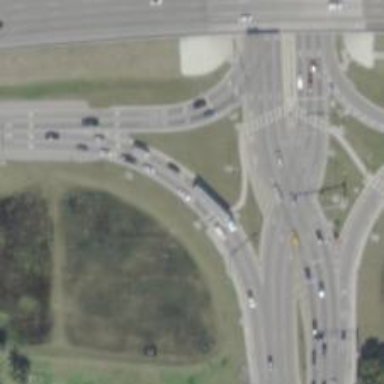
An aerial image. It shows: Asphalt motorway link with diverging diamond interchange (DDI) junction.